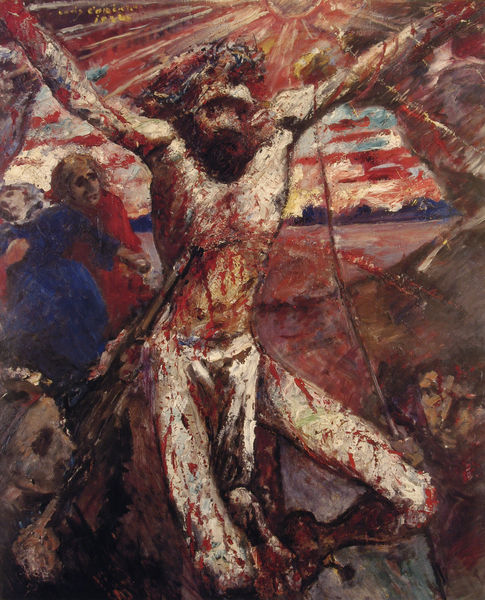
Titel: Der rote Christus
Künstler: Lovis Corinth
Standort: München
Institution: Bayerische Staatsgemäldesammlungen
Schlagwörter: akt, blau, dunkel, gemälde, himmel, körper, lendenschurz, mann, nackt, wunde, frauen, menschen, stadt, brust, bunt, frau, kleid, licht, männer, orange, pastell, schwarz, weiss, blick, rot, tuch, expressionismus, hochformat, bart, arme, augen, bärtig, gesicht, hinrichtung, johannes, tod, tot, öl, horizont, sonne, pose, mutter, beine, farbig, flagge, abstrakt, modern, farbe, angst, wild, lanze, soldaten, streifen, nagel, nägel, kanone, blut, corinth, hängen, lendentuch, kreuz, strahlen, seil, jungfrau, stich, seite, schwert, brutal, soldat, waffe, grosz, leinwand, kranz, beckmann, römer, christus, jesus, jesus christus, kreuzigung, expressiv, leid, leiden, schmerz, dornen, sonnenstrahlen, speer, spritzer, maria, madonna, magdalena, gekreuzigt, jerusalem, mutter gottes, dornenkrone, stechen, dornenkranz, grell, erlöser, gottesmutter, lendenschutz, gekreuzigter, golgotha, blutig, marter, grausam, longinus, blutstropfen, durchbohrt, messias, gottessohn, sohn gottes, unsere liebe frau, heilige maria, christkind, quälen, tötung, madonna mit dem kind, guttuso, stephaton, 1950, 1935, blutüberstömt, christkönig, heilland, erretter, jesus von nazaret, gottesgebärerin, maria von nazaret, blutüberströhmt